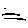
Label: line